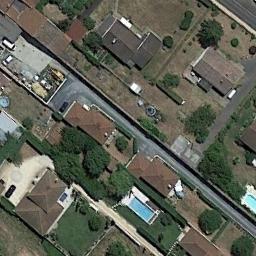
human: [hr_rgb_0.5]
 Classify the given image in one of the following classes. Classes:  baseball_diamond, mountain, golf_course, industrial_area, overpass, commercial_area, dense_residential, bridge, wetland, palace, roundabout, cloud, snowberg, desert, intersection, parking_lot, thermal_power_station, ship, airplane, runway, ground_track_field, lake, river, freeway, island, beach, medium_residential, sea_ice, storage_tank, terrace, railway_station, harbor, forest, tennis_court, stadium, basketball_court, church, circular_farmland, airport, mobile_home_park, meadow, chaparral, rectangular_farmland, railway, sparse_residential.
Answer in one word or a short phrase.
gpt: medium_residential